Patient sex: M
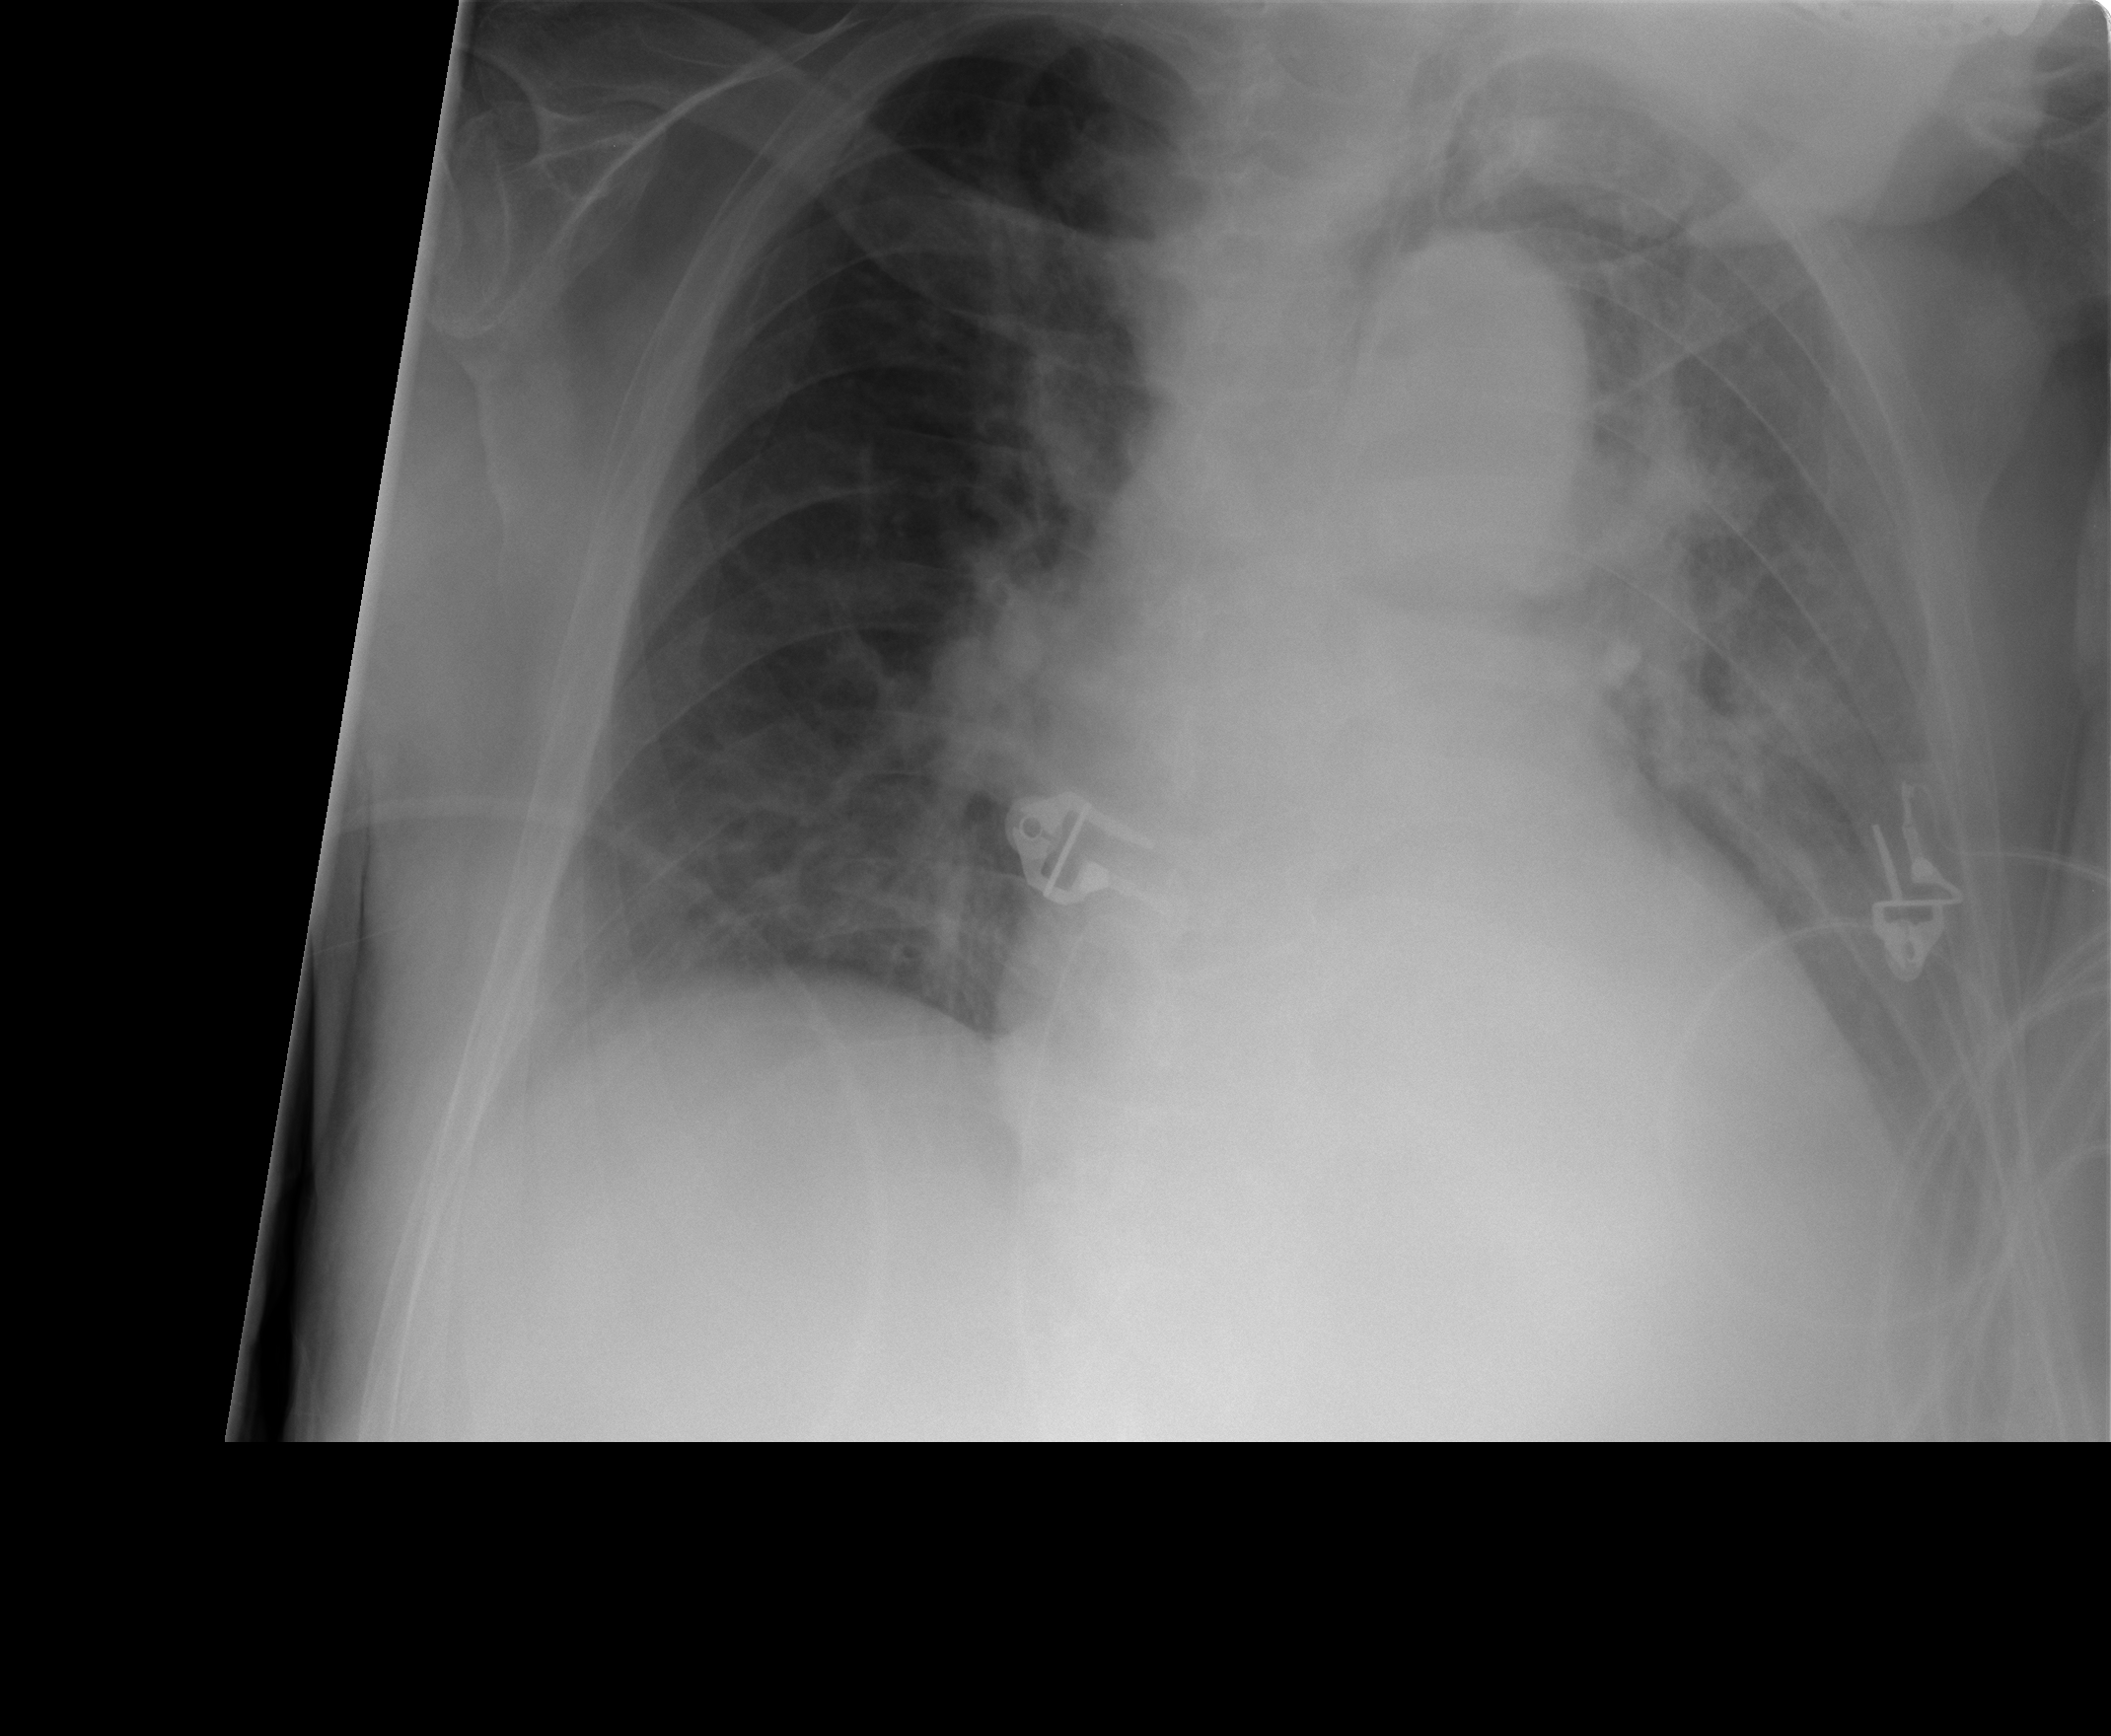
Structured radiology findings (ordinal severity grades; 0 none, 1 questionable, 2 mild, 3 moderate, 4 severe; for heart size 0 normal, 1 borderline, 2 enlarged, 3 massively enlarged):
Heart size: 2
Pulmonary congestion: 1
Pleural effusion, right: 1
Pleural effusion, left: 3
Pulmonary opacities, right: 1
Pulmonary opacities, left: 2
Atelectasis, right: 1
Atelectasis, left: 4